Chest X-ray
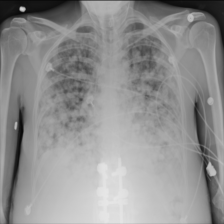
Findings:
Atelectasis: negative
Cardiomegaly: negative
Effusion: negative
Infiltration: negative
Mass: positive
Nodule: negative
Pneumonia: negative
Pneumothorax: negative
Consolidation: negative
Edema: negative
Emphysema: negative
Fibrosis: negative
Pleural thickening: negative
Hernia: negative